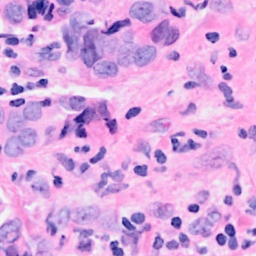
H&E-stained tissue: Breast